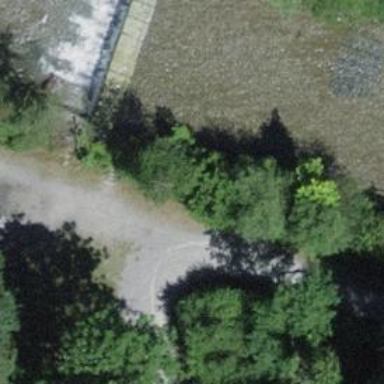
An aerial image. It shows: Stone steps along the road.